Interaction volume radius: 5 \u00c5
Interaction volume height: 20 \u00c5
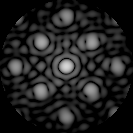
Disorder parameter: 0.2323